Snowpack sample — Buffalo Mountain, Silverthorne, Colorado, USA (1/25/25, 10:11 AM MST)
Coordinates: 39.6222, -106.1139
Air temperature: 22 °F
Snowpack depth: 110 cm
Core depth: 20 cm
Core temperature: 48.2 °F
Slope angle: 12°, slope face: 102°
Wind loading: high
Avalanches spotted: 0
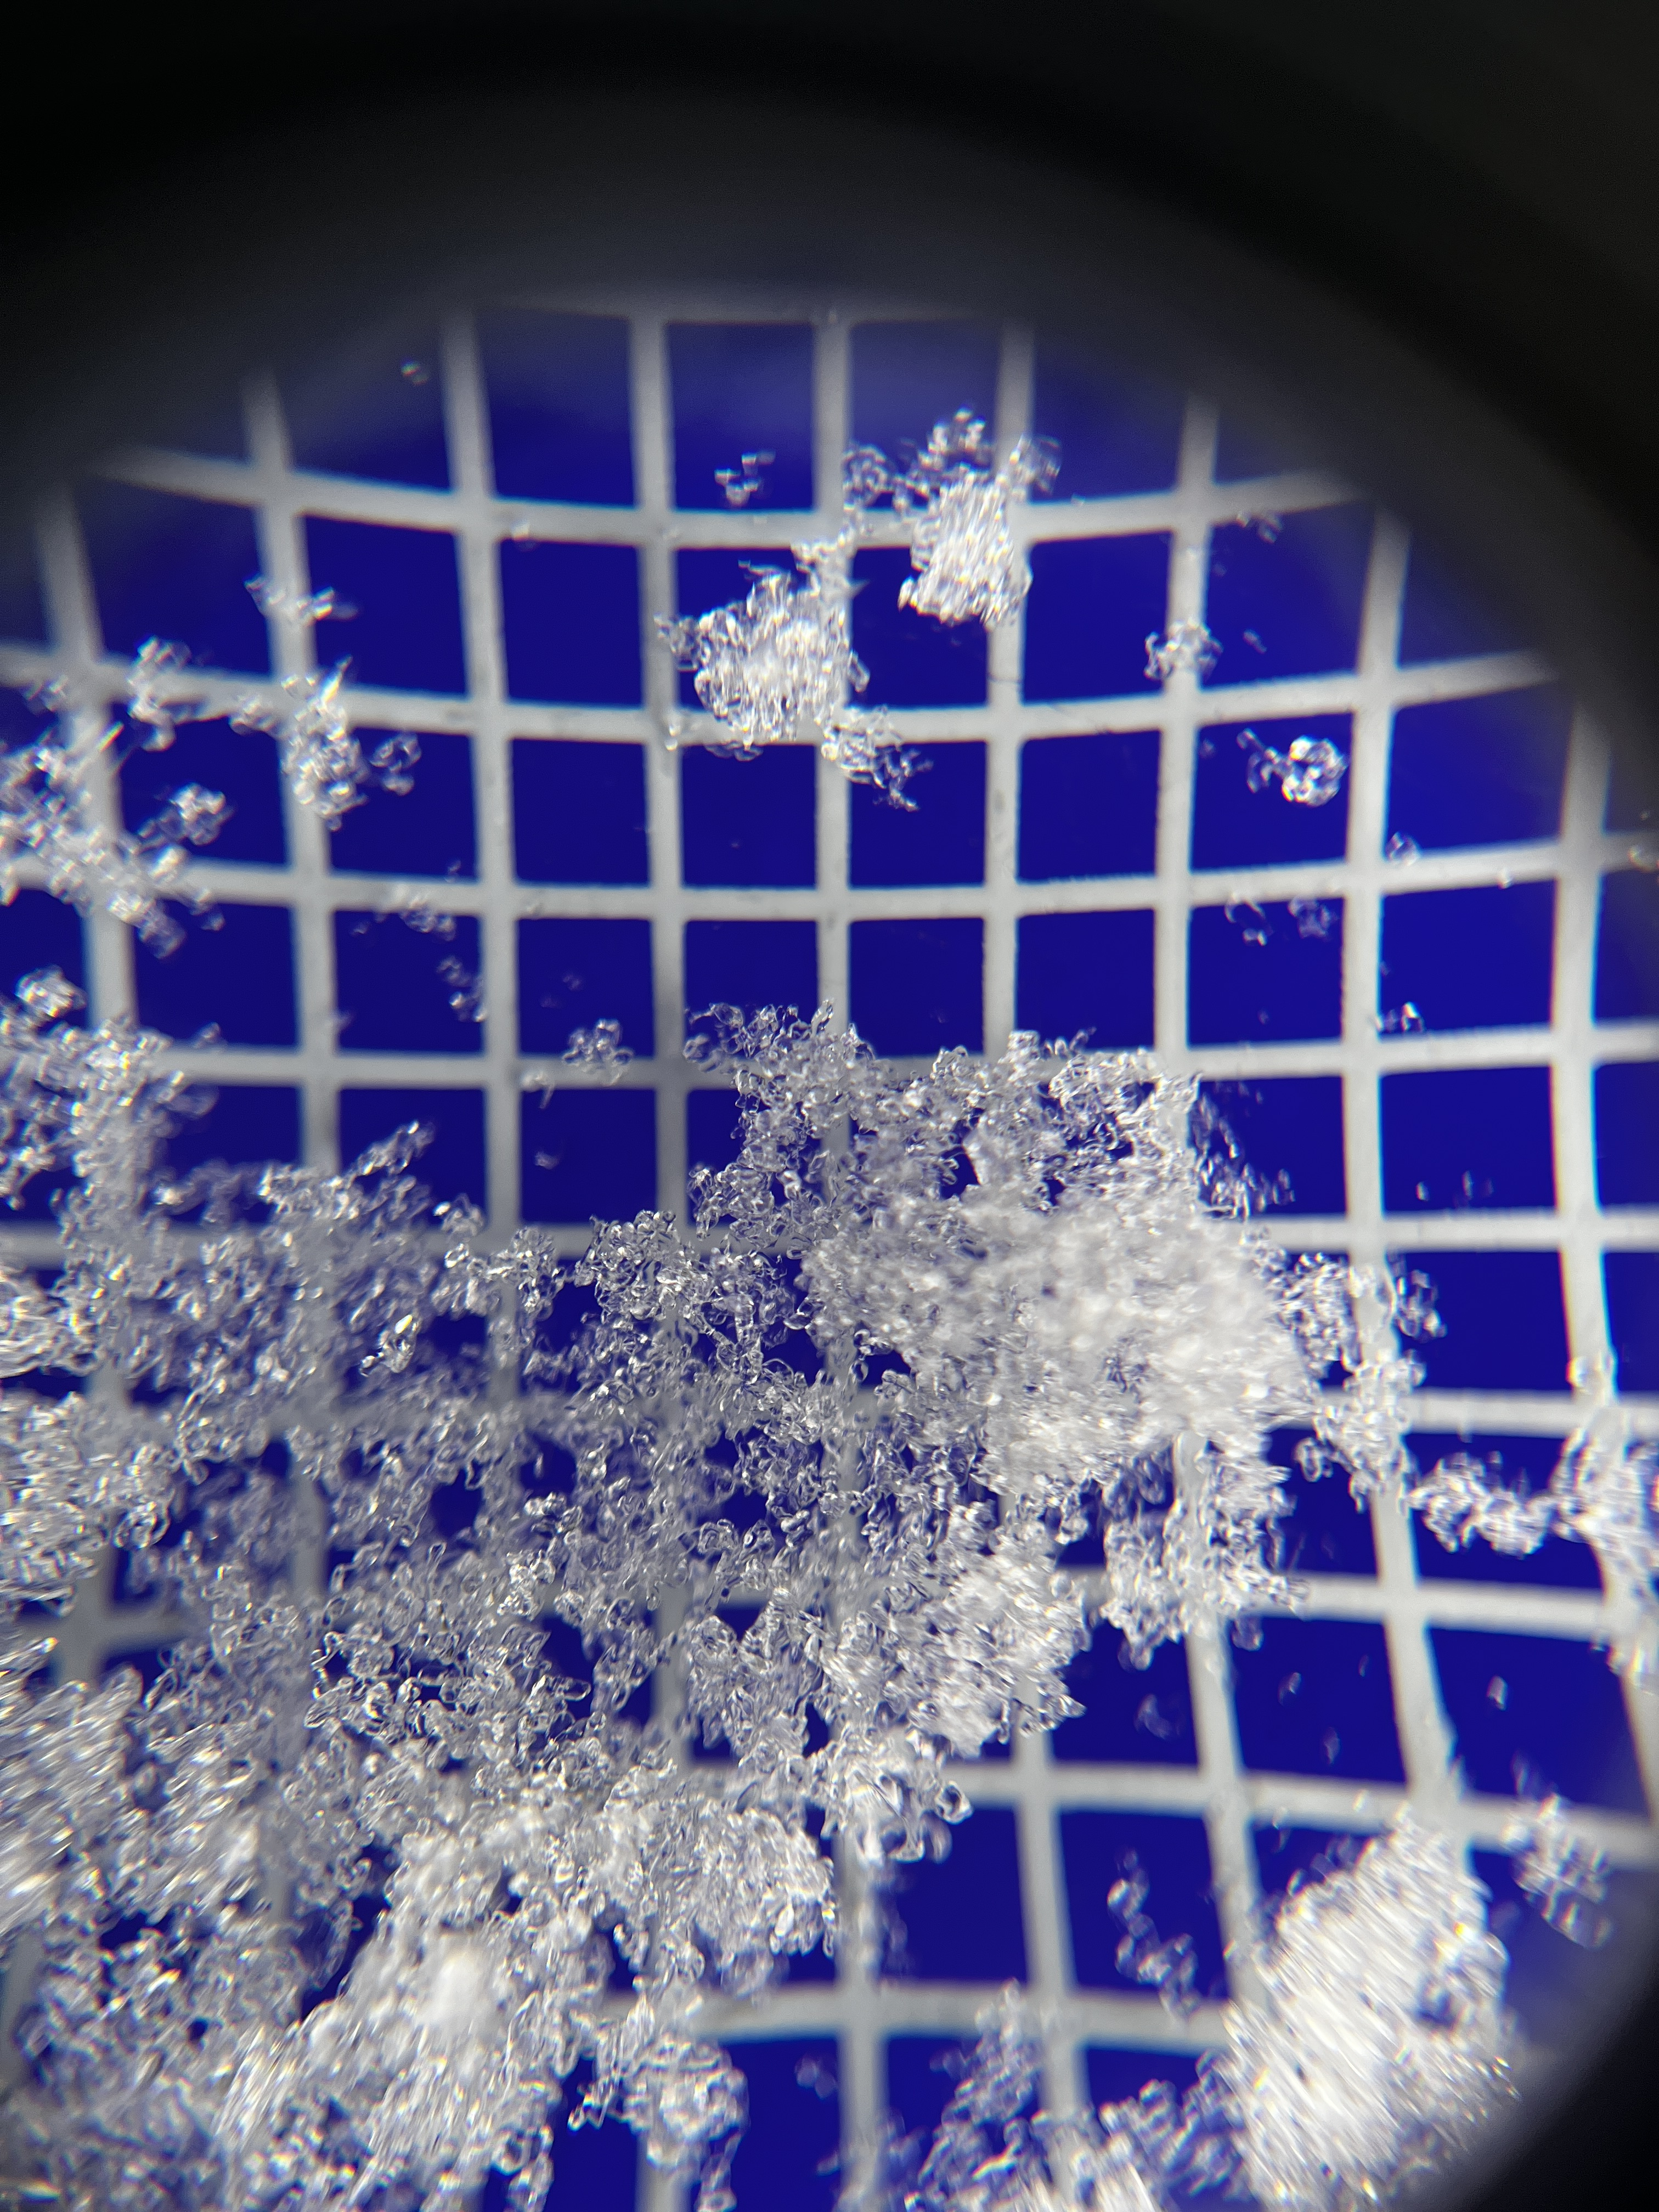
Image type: magnified_profile
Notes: No avalanches nearby, collected on the outskirts of a fire break 15 meters from the treeline, on way to Buffalo and Red Mountain